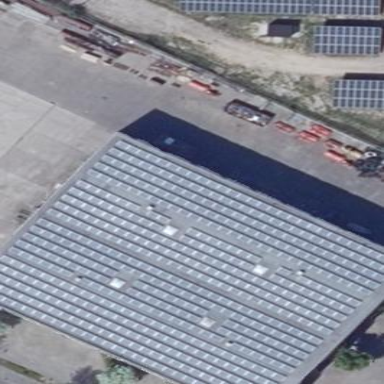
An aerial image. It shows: Small solar photovoltaic panel generator inside building.